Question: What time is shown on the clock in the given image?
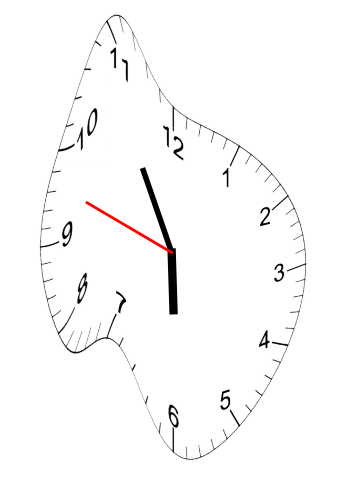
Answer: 05:54:48